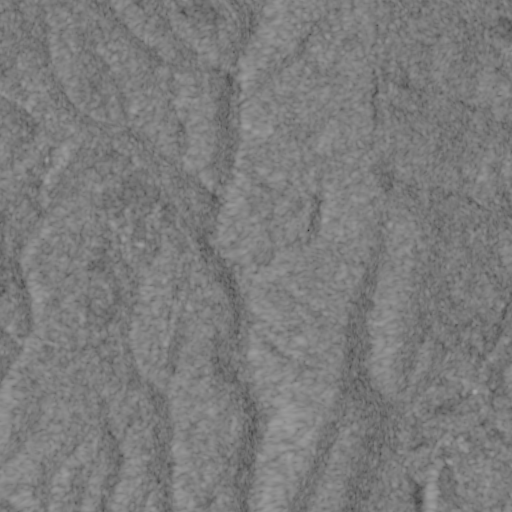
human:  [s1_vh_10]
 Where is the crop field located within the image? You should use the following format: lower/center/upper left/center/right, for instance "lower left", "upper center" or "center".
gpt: The crop field is located in the lower left of the image.
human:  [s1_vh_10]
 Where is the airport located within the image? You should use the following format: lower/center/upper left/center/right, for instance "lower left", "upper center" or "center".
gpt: There is no airport in the image.

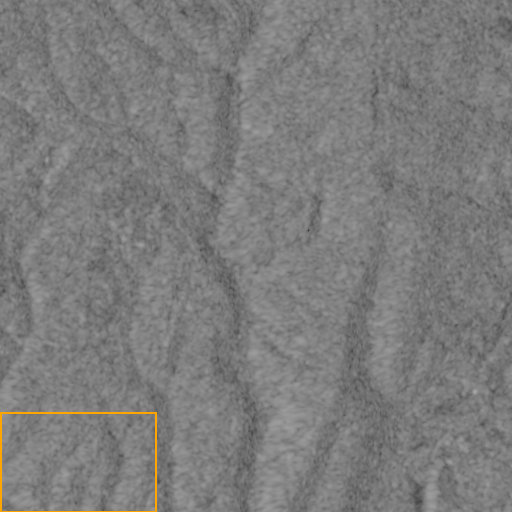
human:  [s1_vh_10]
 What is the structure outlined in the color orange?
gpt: The structure outlined in orange is a crop field.
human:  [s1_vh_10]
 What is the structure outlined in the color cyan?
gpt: There is no cyan outline.